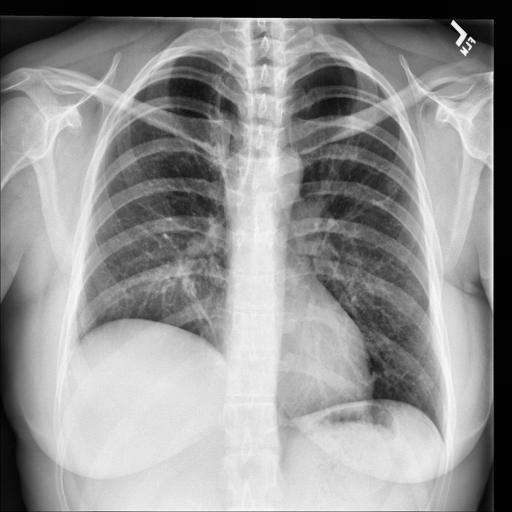
Finding: NORMAL